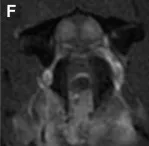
Serial MRI and neuropathology of Case 2. And contrast-enhancing Despite resolution of the previous extradural compression, the spinal cord throughout the lesion region is swollen with attenuation of the subarachnoid space.
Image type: radiology (mri)